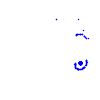
Particle: electron